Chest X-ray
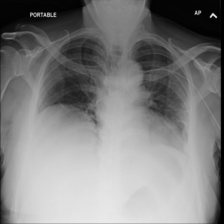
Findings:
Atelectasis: negative
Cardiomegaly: negative
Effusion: negative
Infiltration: negative
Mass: negative
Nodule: negative
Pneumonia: negative
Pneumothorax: negative
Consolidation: negative
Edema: negative
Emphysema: negative
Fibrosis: negative
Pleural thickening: negative
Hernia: negative